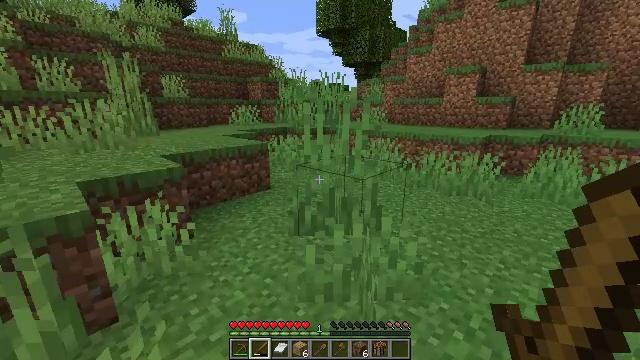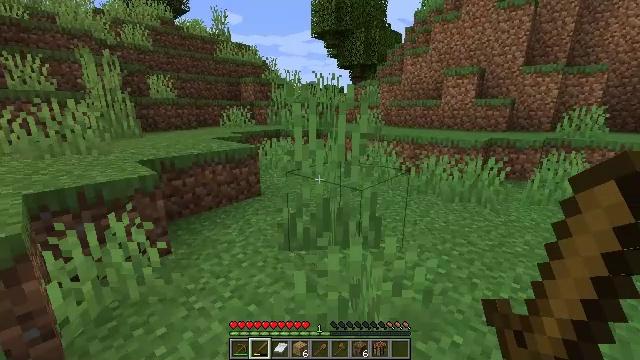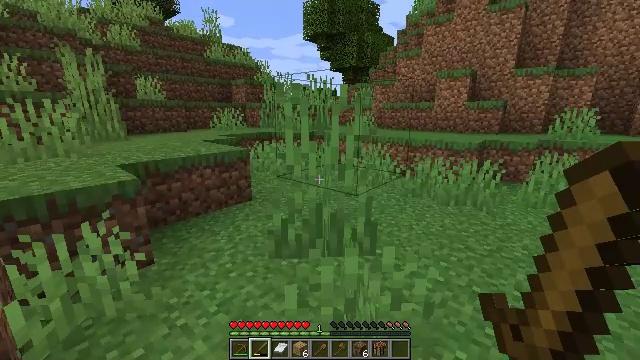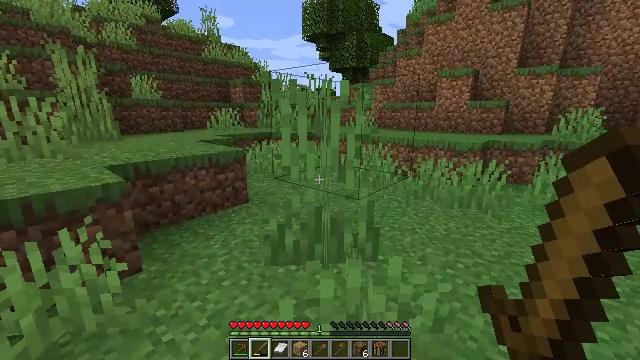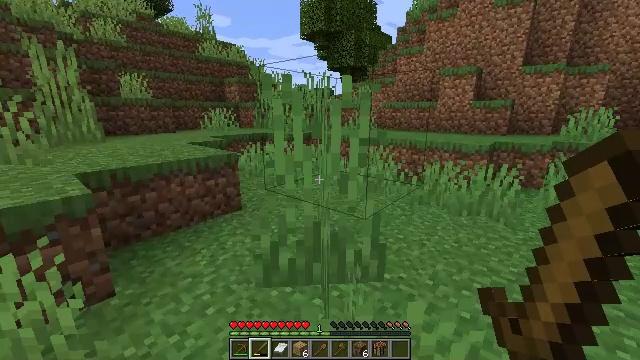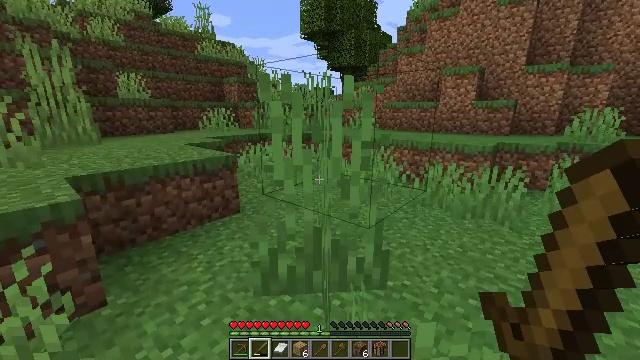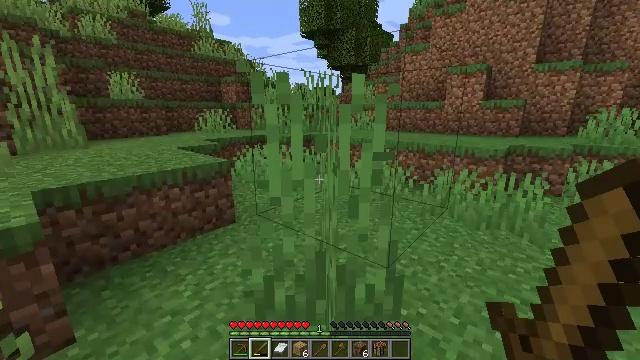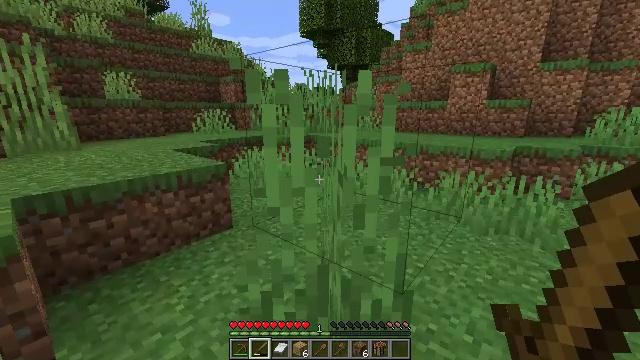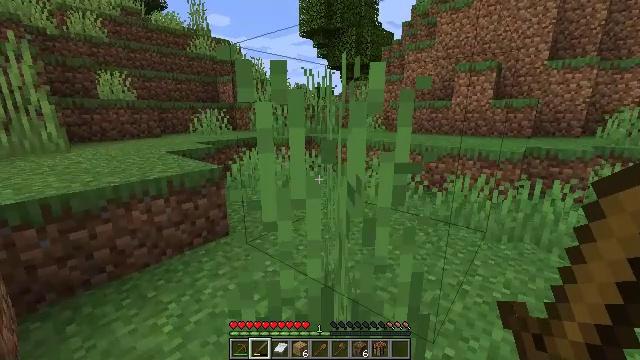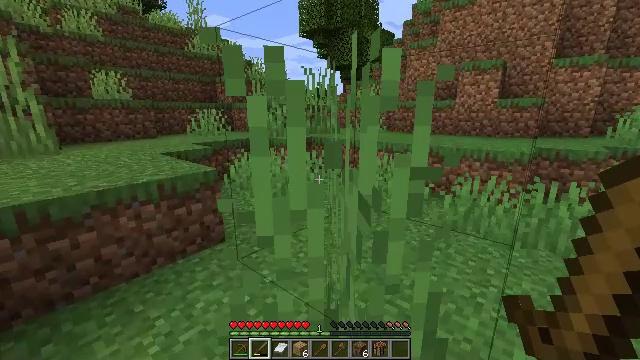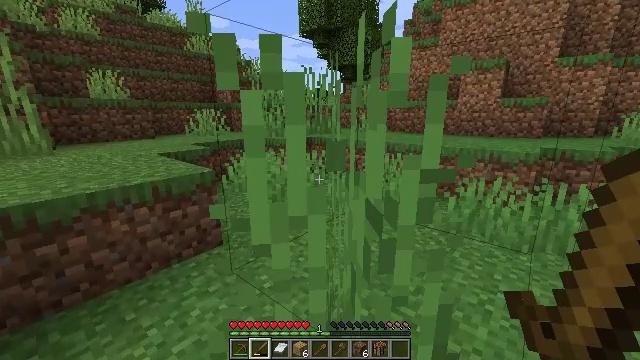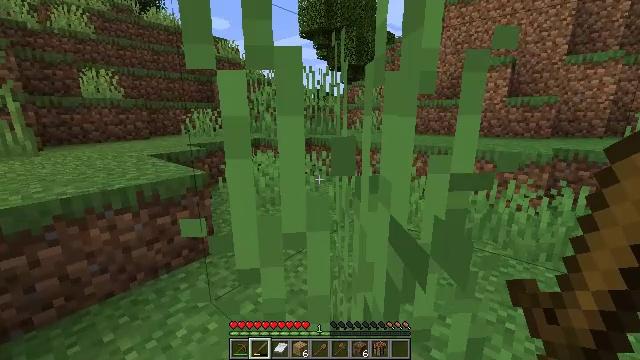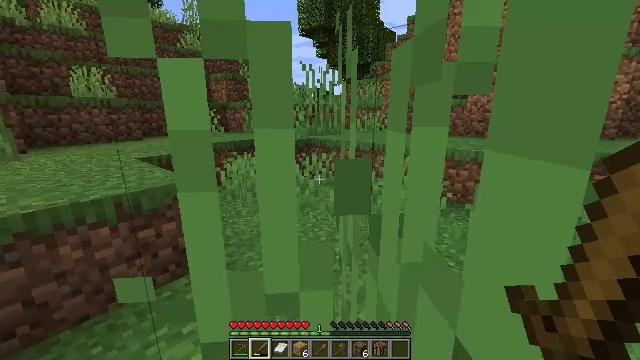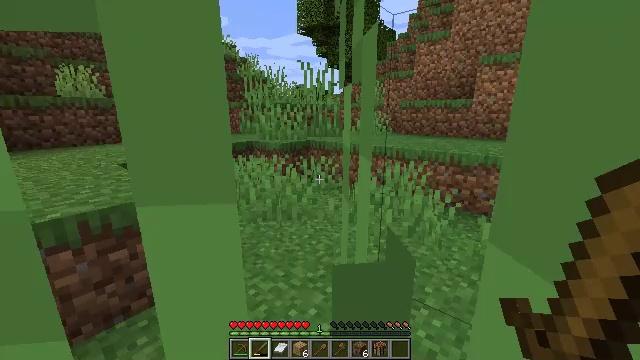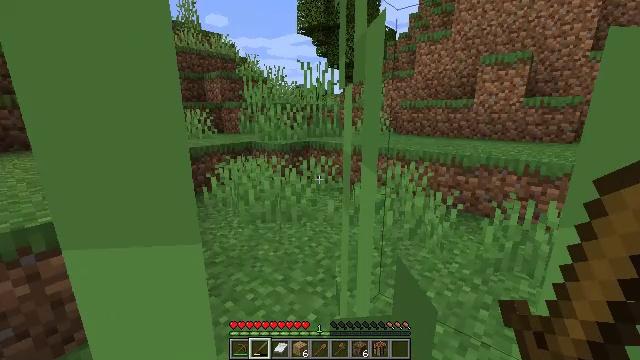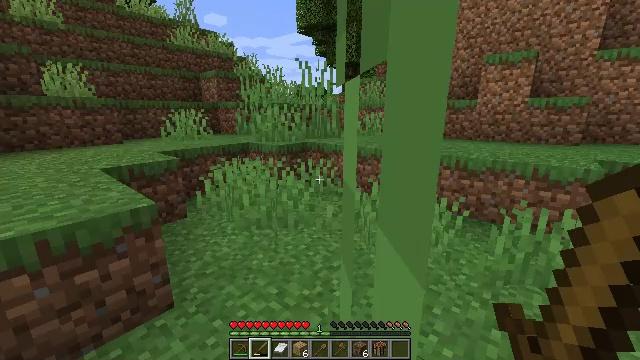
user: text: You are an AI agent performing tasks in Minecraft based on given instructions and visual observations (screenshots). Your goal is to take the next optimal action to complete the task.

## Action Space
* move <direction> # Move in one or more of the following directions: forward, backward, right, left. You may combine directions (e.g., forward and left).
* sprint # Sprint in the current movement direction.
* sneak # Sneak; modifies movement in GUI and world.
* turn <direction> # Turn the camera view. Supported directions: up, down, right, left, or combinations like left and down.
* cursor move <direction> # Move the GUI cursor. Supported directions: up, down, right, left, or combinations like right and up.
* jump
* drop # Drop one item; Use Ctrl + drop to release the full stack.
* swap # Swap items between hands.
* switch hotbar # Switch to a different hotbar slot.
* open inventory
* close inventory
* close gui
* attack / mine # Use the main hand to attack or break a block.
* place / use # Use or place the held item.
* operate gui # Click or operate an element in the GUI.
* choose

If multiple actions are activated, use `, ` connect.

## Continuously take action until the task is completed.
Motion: motion action
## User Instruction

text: Gather oak leaves by attacking.
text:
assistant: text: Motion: move forward, sprint, turn right
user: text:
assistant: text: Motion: move forward, sprint, turn right
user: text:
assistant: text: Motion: move forward, sprint
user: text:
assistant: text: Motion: move forward, sprint
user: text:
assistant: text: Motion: move forward, sprint
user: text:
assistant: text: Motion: move forward, sprint
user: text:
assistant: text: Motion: move forward, sprint
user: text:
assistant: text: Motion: move forward, sprint
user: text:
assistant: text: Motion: move forward, sprint
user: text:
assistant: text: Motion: move forward, sprint
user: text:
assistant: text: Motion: move forward, sprint
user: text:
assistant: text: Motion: move forward, sprint
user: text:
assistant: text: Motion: move forward, sprint
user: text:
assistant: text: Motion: move forward, sprint
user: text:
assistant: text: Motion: move forward, sprint
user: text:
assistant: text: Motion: move forward, sprint
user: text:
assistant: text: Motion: move forward, sprint
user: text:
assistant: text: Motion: move forward, sprint
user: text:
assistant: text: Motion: move forward, sprint
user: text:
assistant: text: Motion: move forward, sprint
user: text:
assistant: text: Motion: move forward, sprint
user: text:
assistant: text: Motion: move forward, sprint
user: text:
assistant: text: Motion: move forward, sprint
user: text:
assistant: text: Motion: move forward, sprint
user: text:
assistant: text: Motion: move forward, sprint
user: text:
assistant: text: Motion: move forward, sprint
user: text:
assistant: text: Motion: move forward, sprint
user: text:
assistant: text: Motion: move forward, sprint
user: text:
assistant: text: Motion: move forward, sprint
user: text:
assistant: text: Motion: move forward, sprint